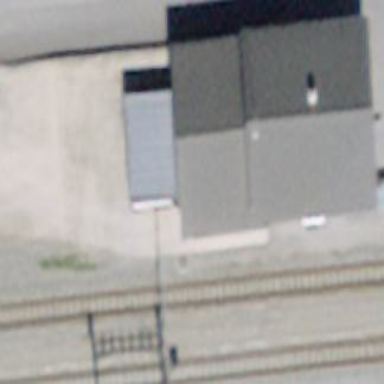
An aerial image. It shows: Train station with gabled roof.